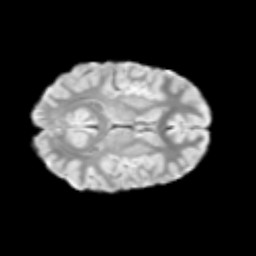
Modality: T2w
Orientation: axial
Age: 10
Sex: male
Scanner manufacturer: siemens
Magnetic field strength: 3 T
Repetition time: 3.8 s
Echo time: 0.07 s